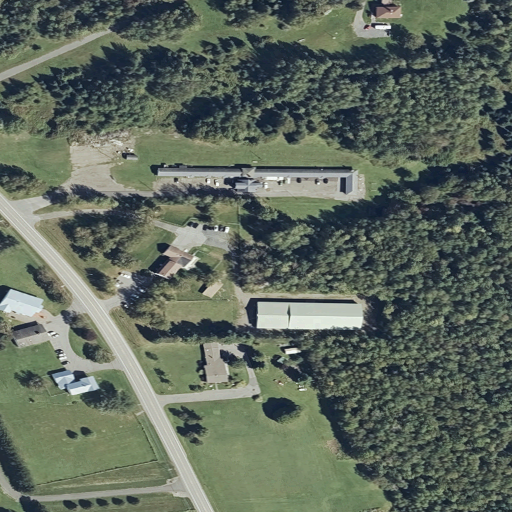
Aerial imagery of mountain in Maine named Prestile Hill containing pasture, deciduous forest, mixed forest, low intensity development, open development, and medium intensity development